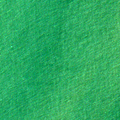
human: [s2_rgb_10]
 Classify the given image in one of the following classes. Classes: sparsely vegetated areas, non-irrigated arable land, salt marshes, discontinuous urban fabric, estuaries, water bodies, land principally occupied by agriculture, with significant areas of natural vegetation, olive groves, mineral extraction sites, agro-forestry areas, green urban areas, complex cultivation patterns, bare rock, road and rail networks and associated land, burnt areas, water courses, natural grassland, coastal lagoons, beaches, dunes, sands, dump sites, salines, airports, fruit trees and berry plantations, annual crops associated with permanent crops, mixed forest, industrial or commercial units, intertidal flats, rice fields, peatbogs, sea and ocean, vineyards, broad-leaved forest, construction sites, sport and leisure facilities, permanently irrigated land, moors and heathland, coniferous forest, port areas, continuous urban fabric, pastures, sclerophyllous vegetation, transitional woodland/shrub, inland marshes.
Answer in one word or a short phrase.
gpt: sea and ocean